Field crop: maize
Growth stage: 2
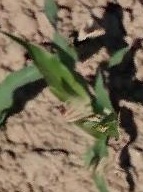
Species: maize